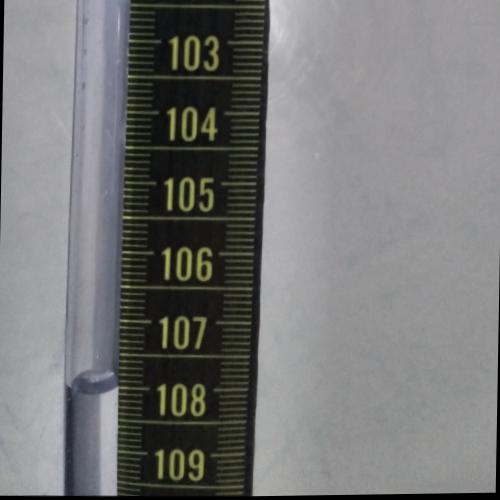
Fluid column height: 108.0 cm